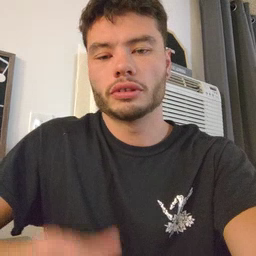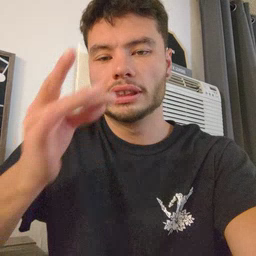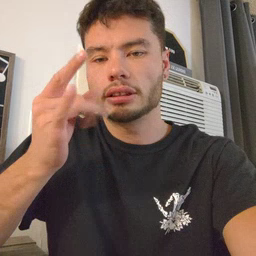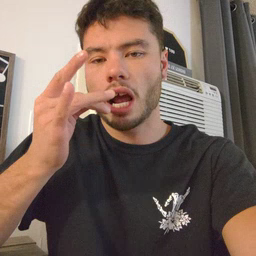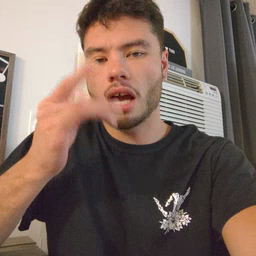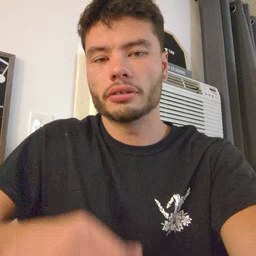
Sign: snack